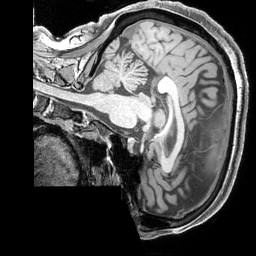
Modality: T1w
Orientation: sagittal
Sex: female
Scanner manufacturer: siemens
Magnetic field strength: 3 T
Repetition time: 2.3 s
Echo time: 0.00226 s